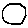
Label: circle